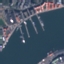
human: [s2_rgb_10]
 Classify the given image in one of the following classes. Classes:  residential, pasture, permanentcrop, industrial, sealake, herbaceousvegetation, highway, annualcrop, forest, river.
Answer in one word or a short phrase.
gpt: River